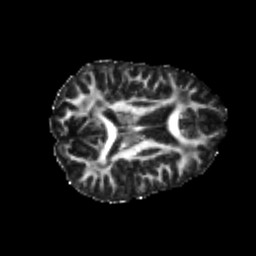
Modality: FA
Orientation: axial
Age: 22
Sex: male
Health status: healthy
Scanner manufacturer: philips
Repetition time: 7.386 s
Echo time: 0.08599 s